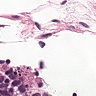
Metastatic tissue present: no